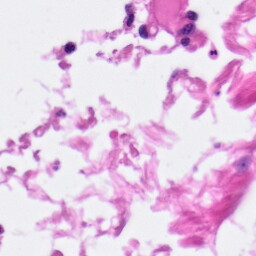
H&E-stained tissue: Pancreatic